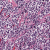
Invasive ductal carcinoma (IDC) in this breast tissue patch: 1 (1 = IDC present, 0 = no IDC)